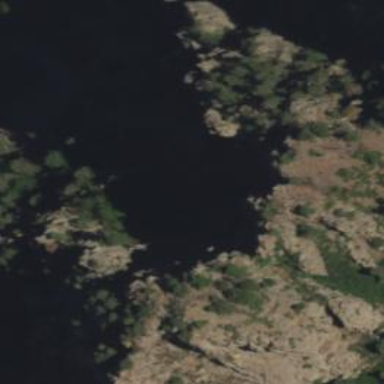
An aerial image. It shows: Cliff in nature.